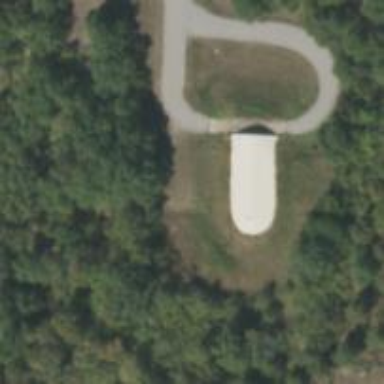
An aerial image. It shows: Military bunker.